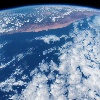
Label: cloud